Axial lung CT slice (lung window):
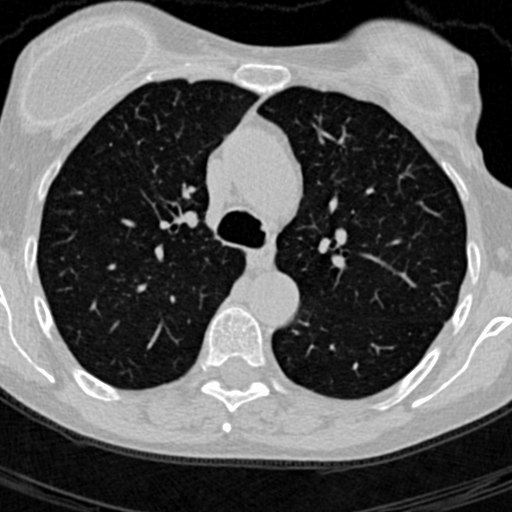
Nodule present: no